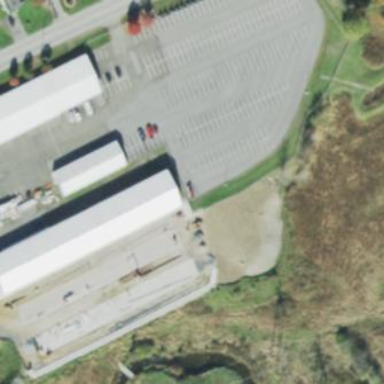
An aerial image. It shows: Warehouse building used for storage rental.